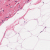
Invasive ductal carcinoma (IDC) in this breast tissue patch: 0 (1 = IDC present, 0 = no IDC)